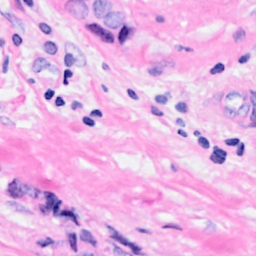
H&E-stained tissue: Breast